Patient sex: M
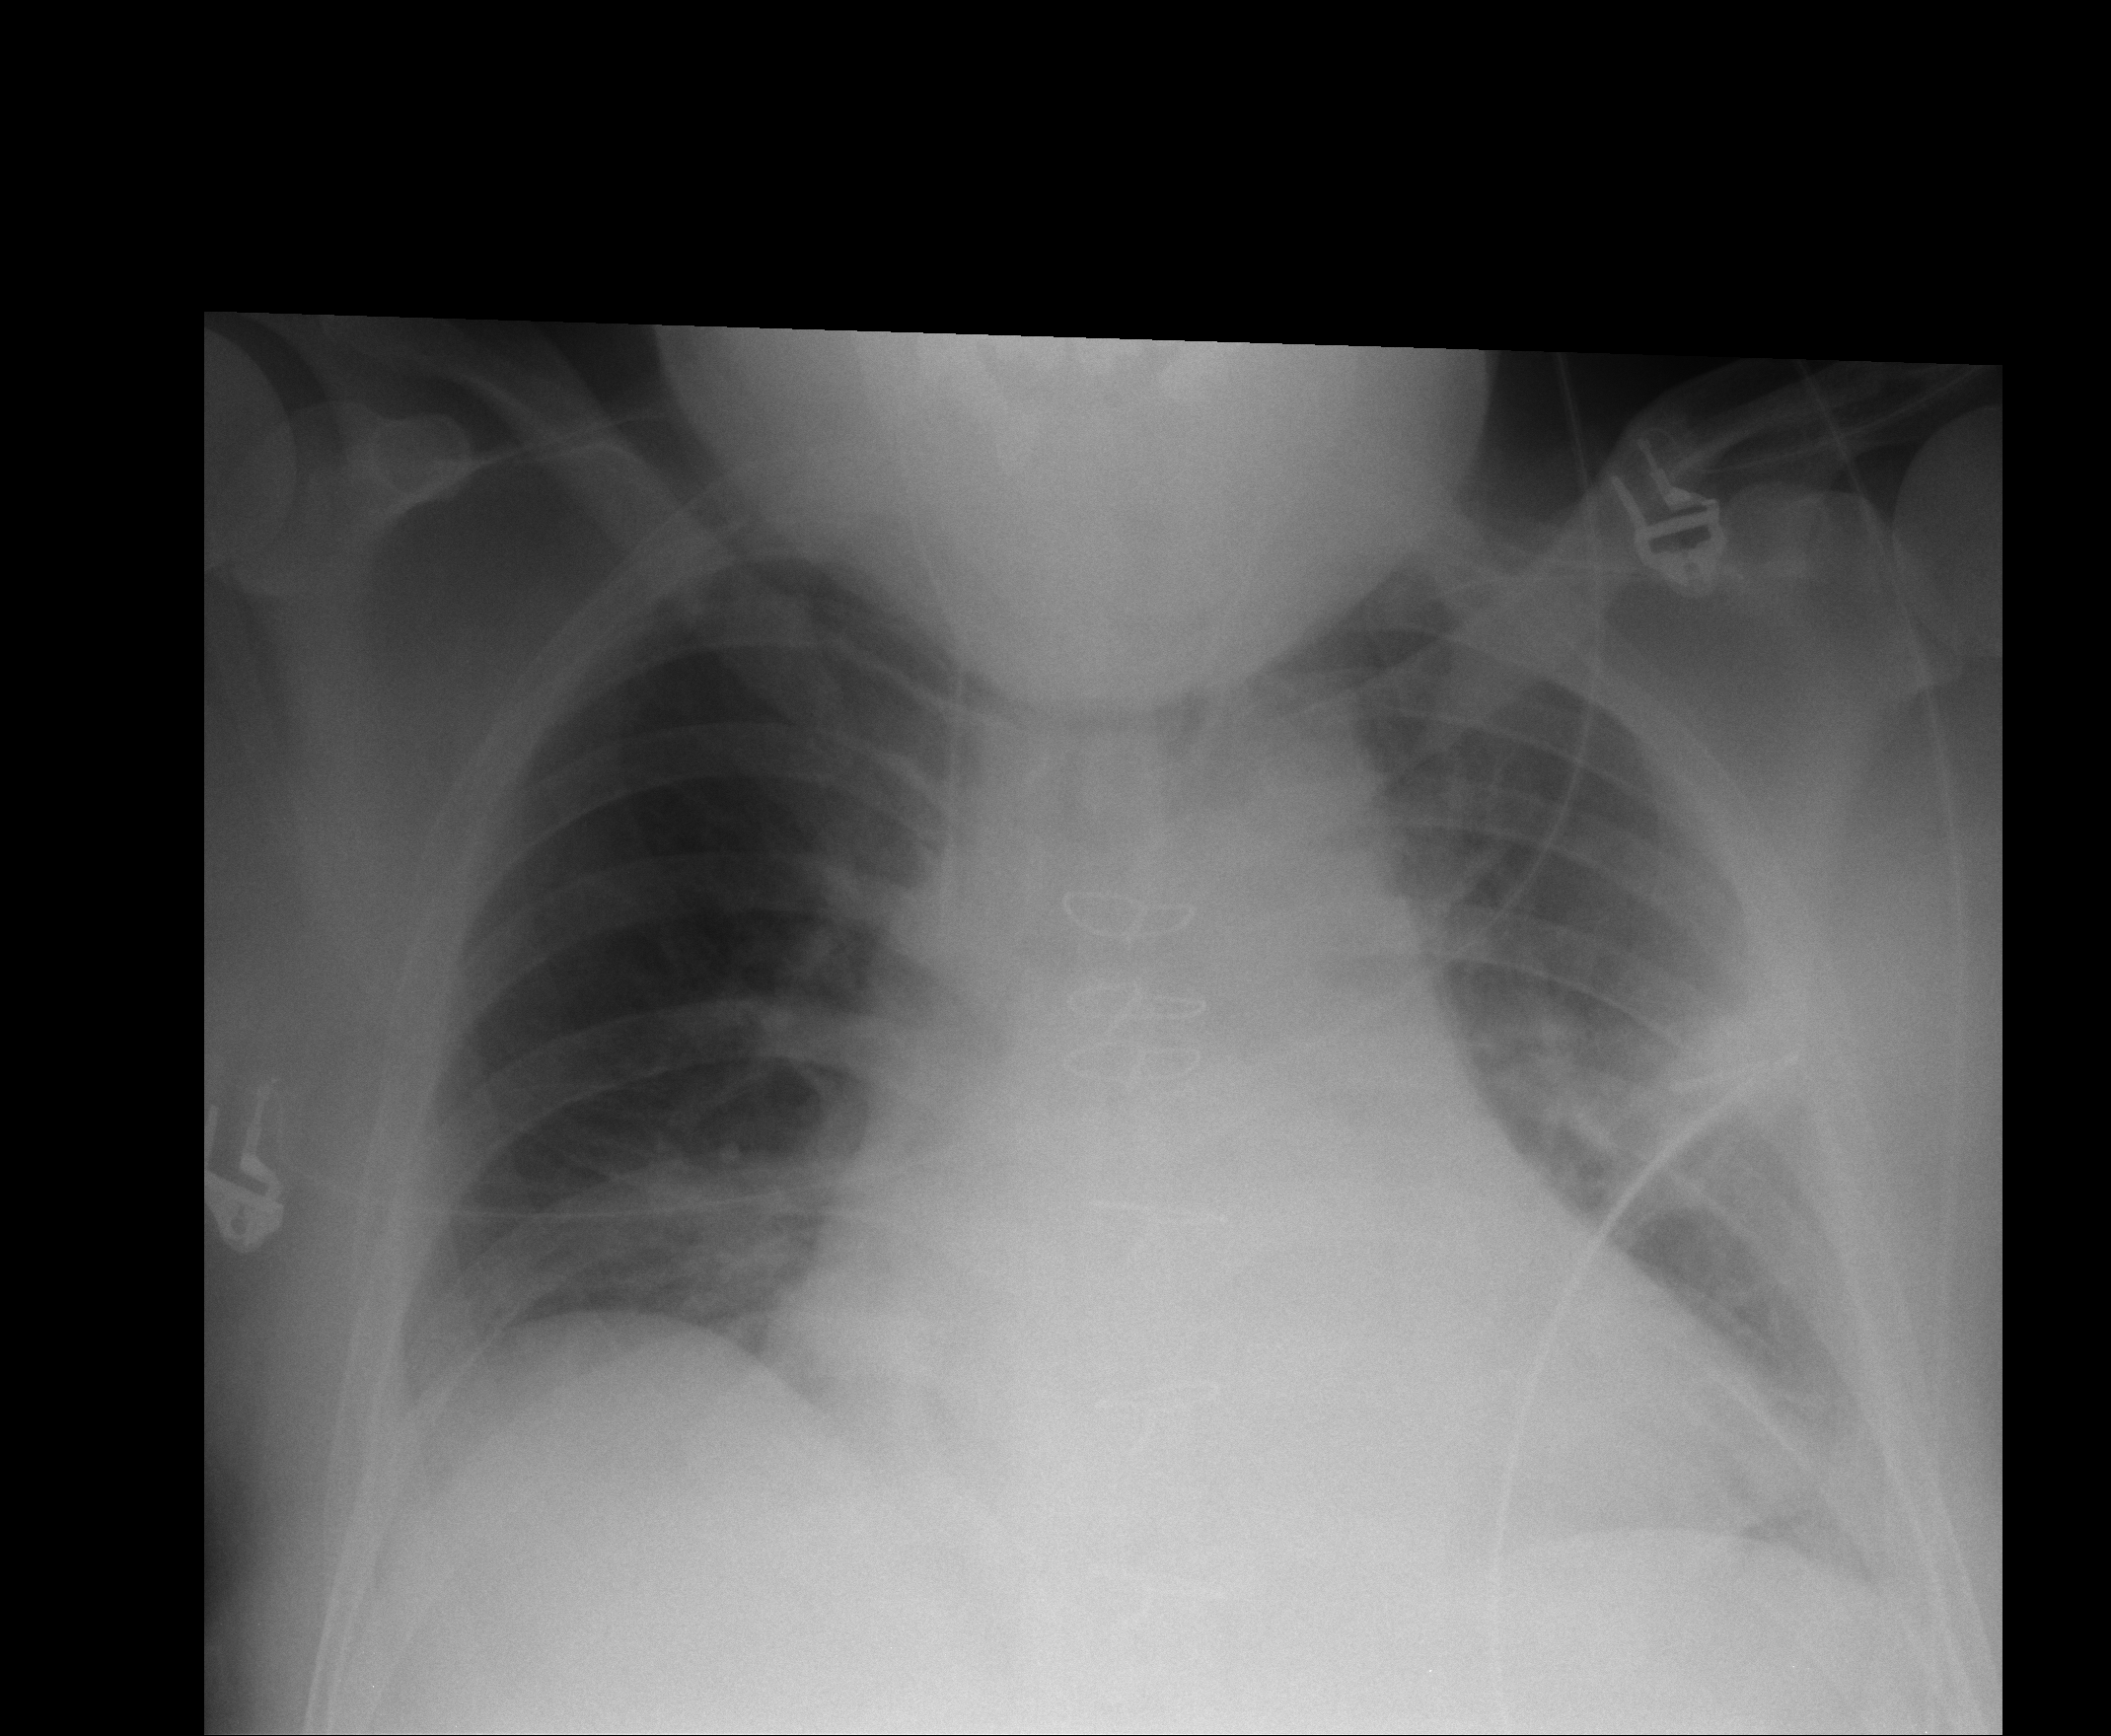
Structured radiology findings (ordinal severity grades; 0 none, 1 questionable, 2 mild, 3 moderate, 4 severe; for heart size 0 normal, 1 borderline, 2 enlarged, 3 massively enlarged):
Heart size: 2
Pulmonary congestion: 0
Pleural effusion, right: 0
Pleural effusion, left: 1
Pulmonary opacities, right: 0
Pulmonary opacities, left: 0
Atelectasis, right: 2
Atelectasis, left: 2